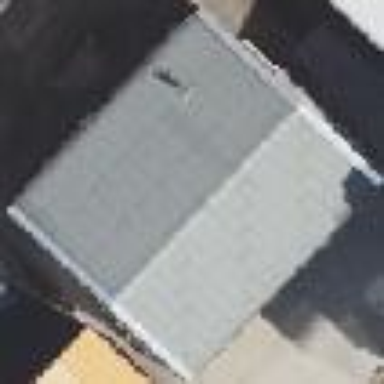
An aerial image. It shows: Industrial building.